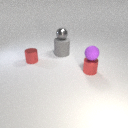
large gray rubber cylinder to the right of small red metal cylinder